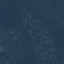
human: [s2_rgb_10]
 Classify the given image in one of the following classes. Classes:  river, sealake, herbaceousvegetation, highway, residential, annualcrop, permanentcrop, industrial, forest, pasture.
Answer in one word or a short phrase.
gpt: Forest